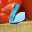
Label: 6